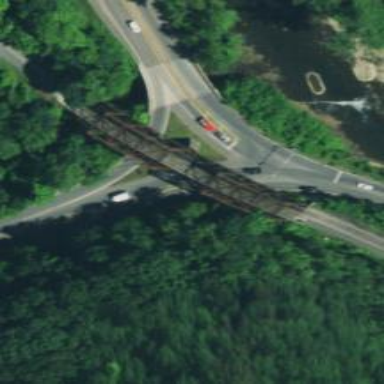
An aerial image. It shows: Preserved railway bridge over the rail line.